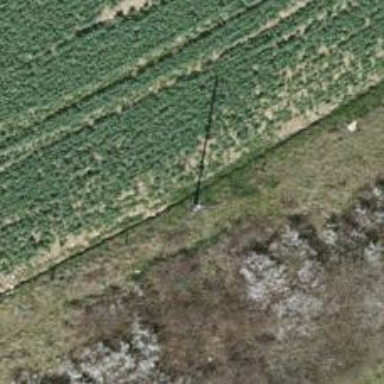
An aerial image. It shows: Minor power line with three cables.